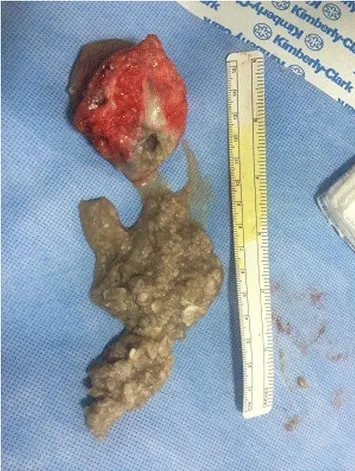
Surgical specimen with hydatid sand after opening of cyst.
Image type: medical_photograph (other_medical_photograph)